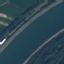
Land use / land cover: River